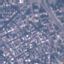
Land use / land cover class: Residential